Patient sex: M
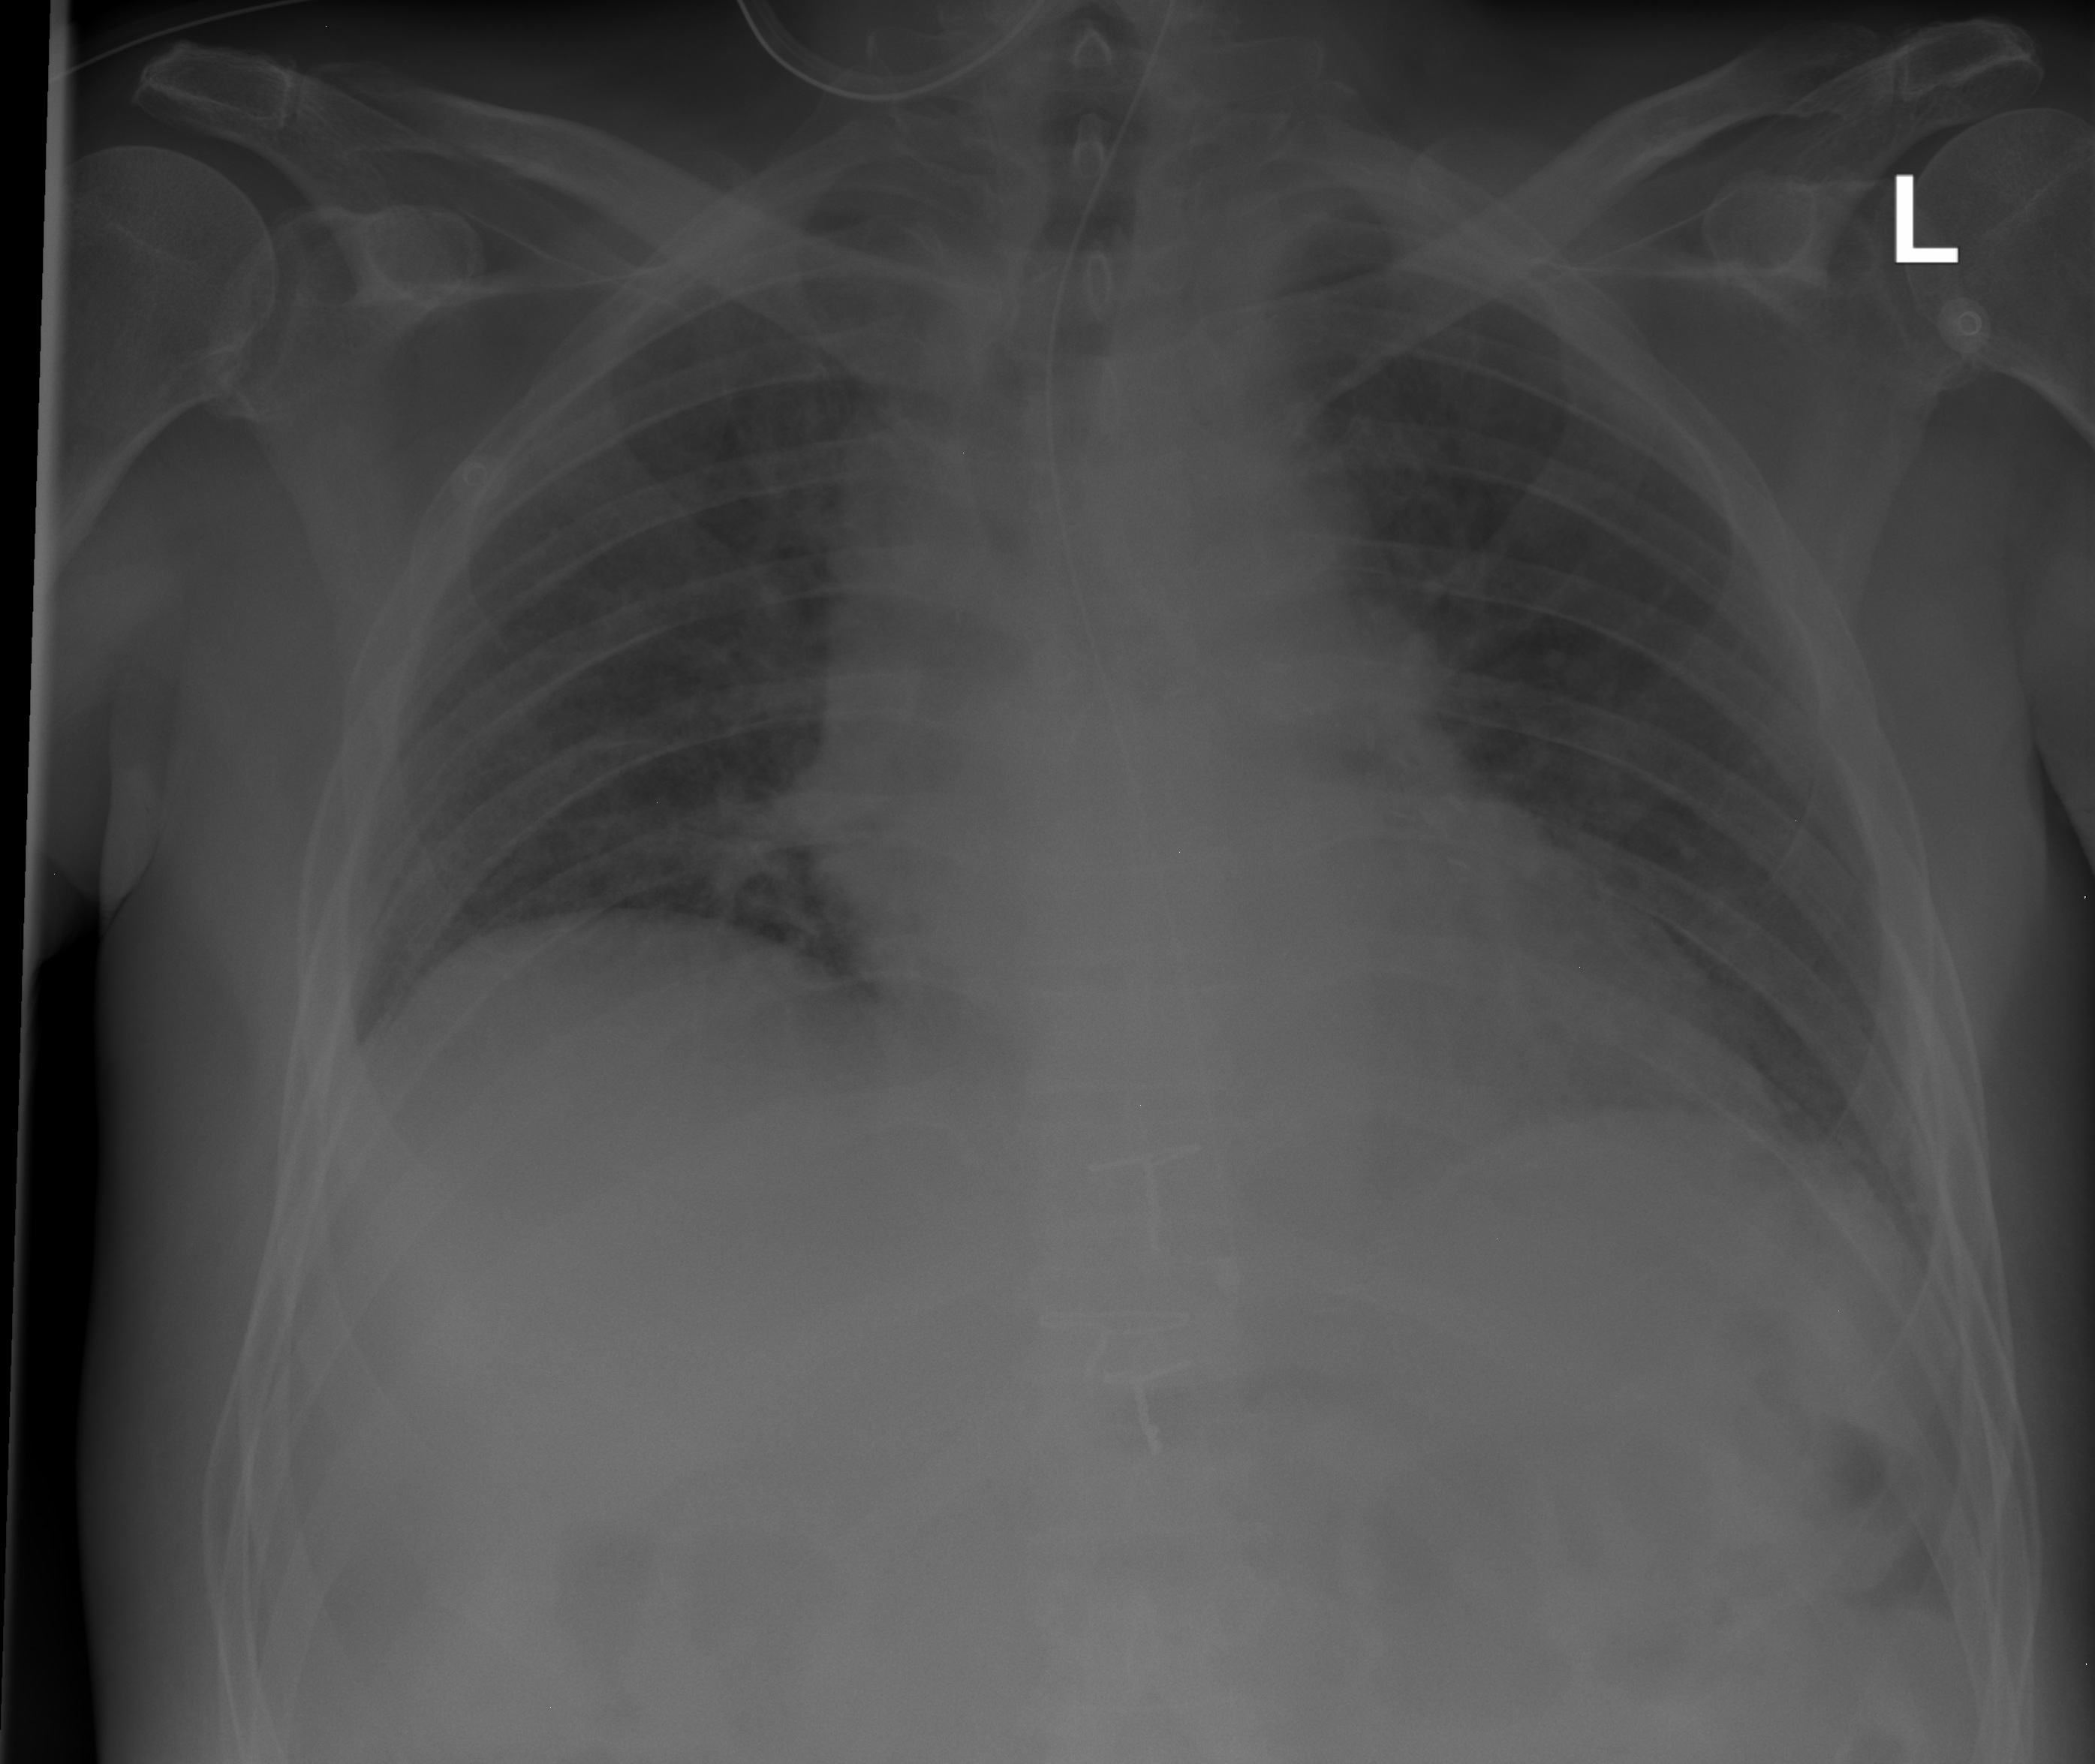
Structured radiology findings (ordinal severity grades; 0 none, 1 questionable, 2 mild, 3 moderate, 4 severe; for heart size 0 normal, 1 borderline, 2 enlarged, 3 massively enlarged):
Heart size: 1
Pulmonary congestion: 1
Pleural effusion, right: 0
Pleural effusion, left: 0
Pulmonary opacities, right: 0
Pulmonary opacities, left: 0
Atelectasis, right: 2
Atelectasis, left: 2